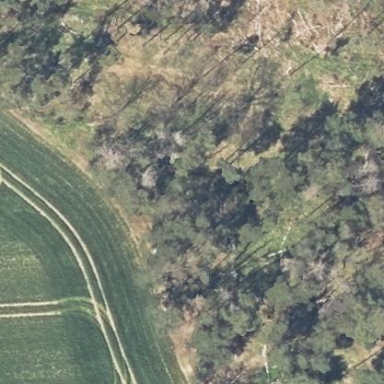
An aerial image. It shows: Forest area.